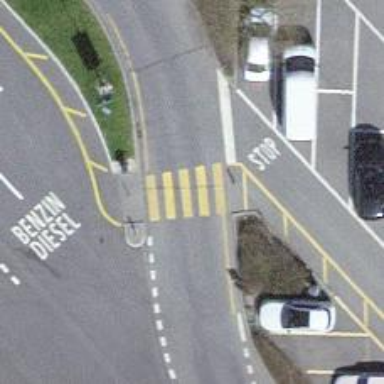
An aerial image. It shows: Marked crossing on the road.